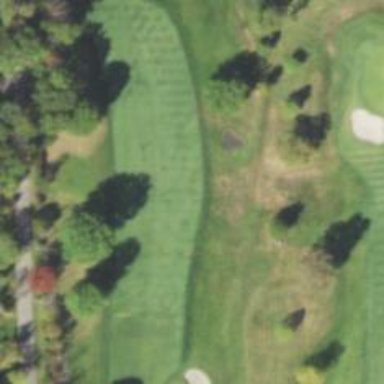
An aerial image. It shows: Golf hole.